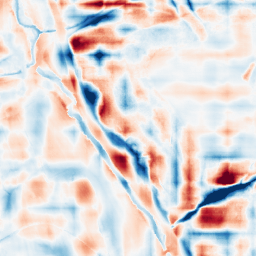
Category: wavelet
Decomposition family: wavelet_reverse_biorthogonal
Decomposition parameters: wavelet: rbio4.4
level: 5
Upsampling method: bicubic
Upsampling parameters: scale: 8
Upsampling scale: 8